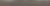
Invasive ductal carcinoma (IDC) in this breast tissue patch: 0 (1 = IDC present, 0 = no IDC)